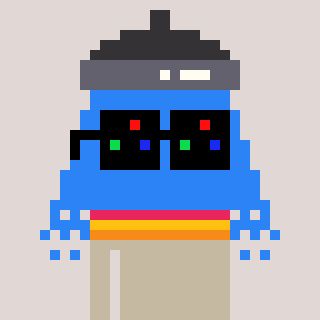
a pixel art character with square black sunglasses, a shower-shaped head and a bege-colored body on a warm background